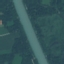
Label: River